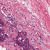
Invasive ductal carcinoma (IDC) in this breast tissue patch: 0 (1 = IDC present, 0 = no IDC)